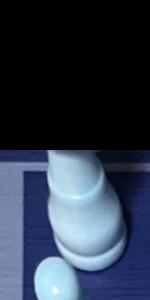
Label: King_White